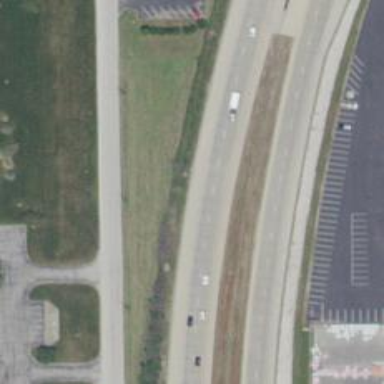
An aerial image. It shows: Asphalt expressway.